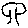
Label: tree